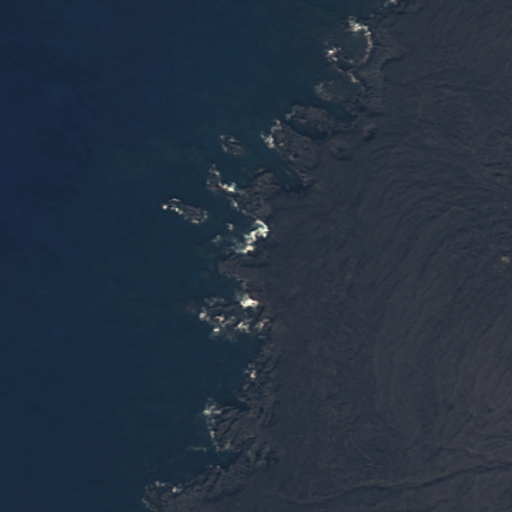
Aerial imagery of cape in Hawaii named Mokunaia Point containing only unknown